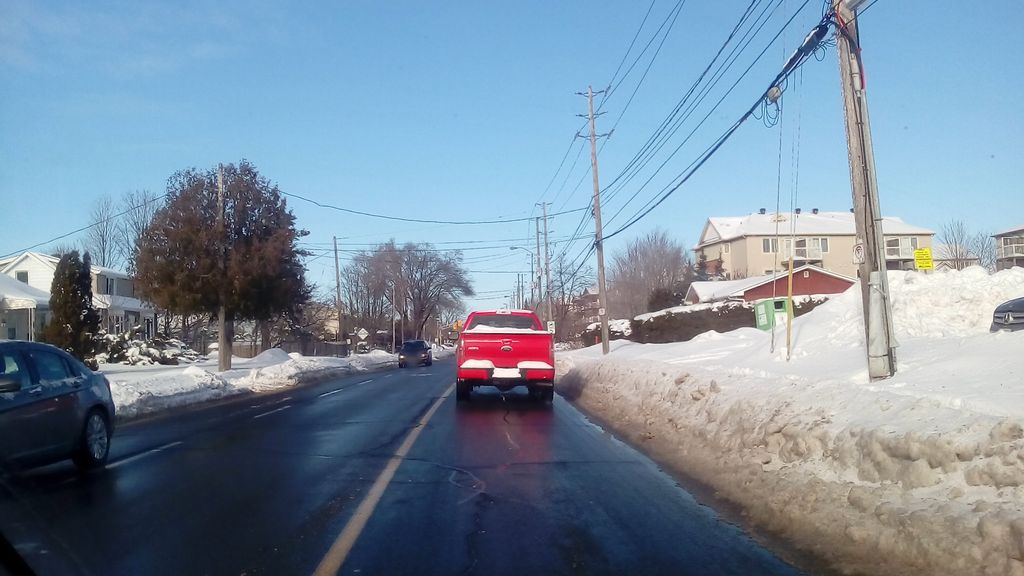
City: ottawa-gatineau